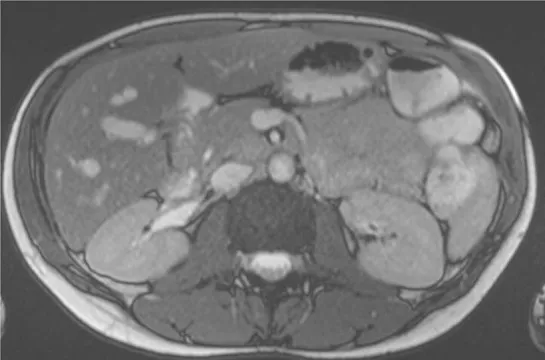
MRI showing complete response of liver metastases from choroidal melanoma.
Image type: radiology (mri)